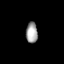
Tissue: prostate
Cell type: Fibroblasts
Senescence score: 0.7471
Nuclear area (px): 239
Mean DAPI intensity: 161.234